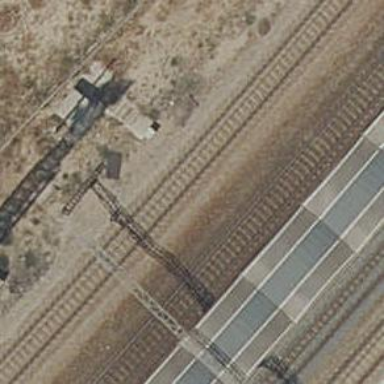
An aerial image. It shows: Public transport stop position along the railway.